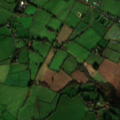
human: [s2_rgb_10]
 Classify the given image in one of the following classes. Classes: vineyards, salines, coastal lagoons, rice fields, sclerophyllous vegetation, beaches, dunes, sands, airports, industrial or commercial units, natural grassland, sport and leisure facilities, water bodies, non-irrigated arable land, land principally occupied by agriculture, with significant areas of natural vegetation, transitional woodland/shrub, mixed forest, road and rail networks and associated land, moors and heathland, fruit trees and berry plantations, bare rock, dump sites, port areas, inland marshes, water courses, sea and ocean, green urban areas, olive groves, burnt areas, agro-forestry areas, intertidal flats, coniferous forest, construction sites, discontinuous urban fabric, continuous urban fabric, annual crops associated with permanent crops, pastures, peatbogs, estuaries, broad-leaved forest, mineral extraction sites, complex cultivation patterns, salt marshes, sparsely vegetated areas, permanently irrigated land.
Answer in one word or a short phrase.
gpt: non-irrigated arable land, pastures